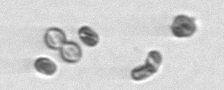
Label: Thalassiosira_sp_aff_mala